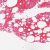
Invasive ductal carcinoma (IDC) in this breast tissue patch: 0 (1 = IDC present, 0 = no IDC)